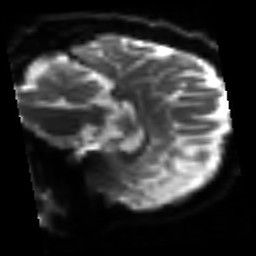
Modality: sbref
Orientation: sagittal
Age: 39
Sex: female
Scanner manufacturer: siemens
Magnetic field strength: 3 T
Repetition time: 3.2 s
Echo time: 0.081 s